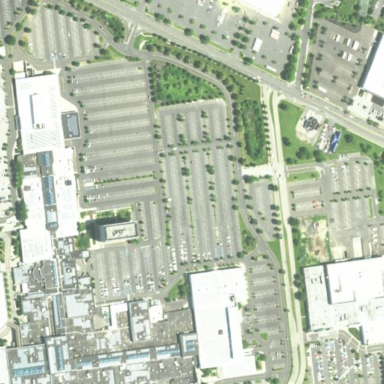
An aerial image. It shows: Mall building.